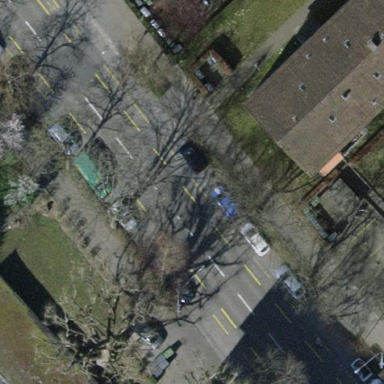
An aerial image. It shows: Parking lane designated for parking.